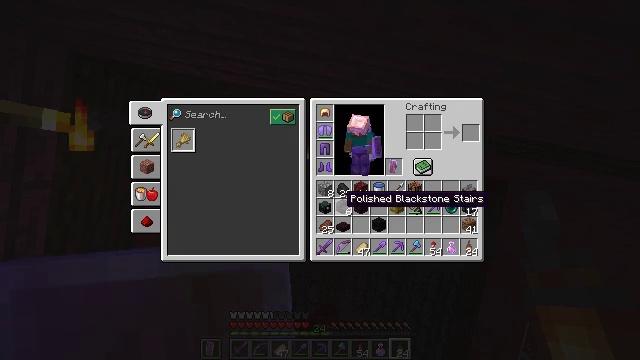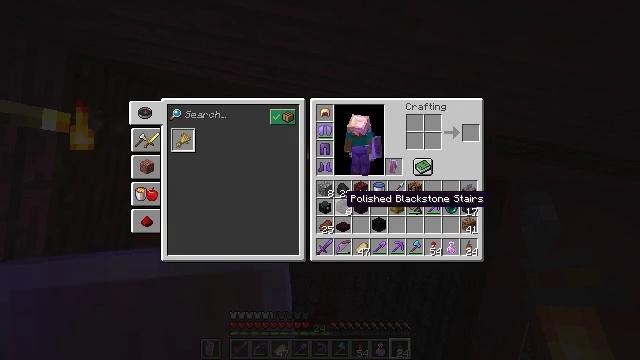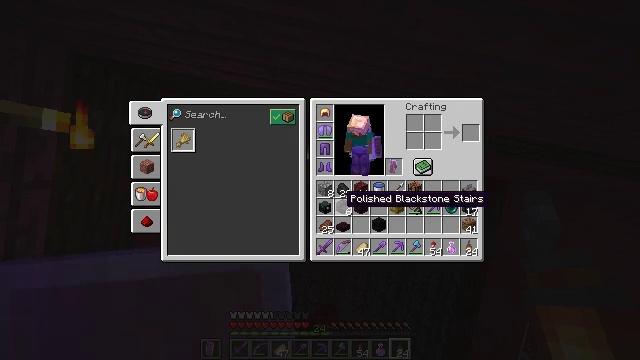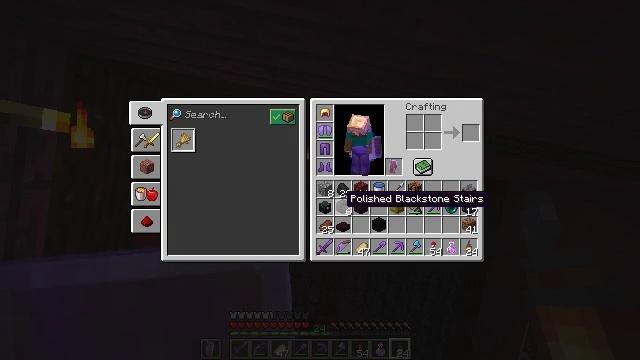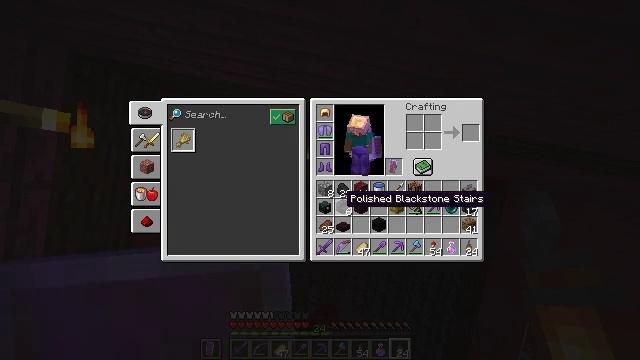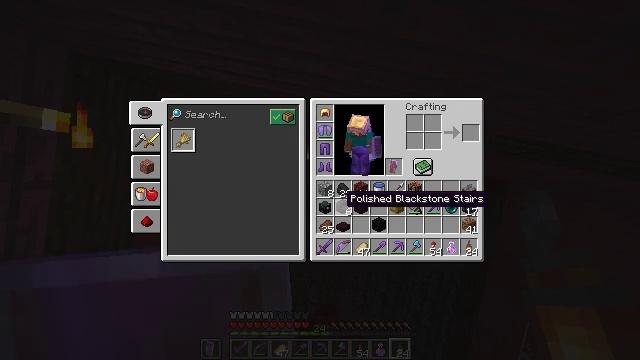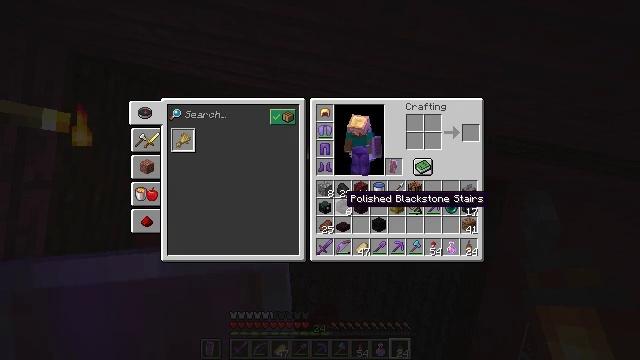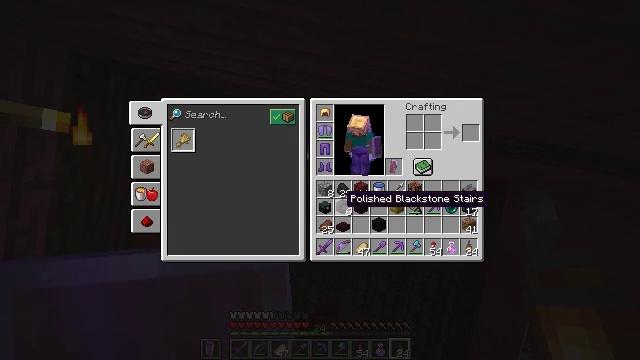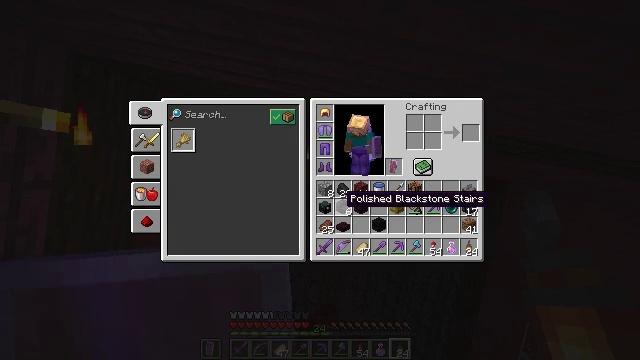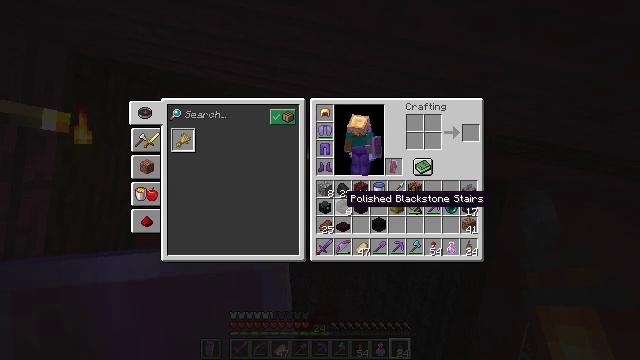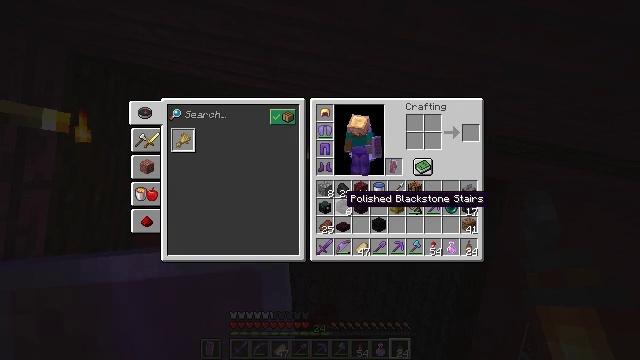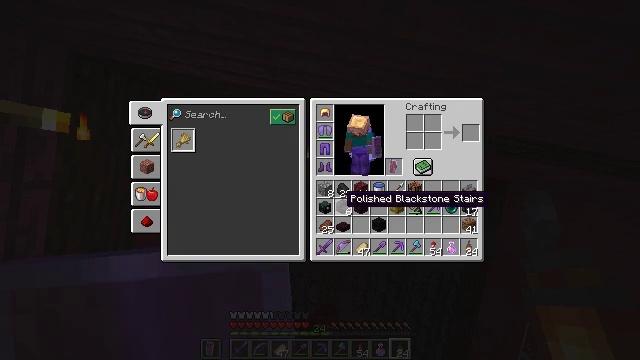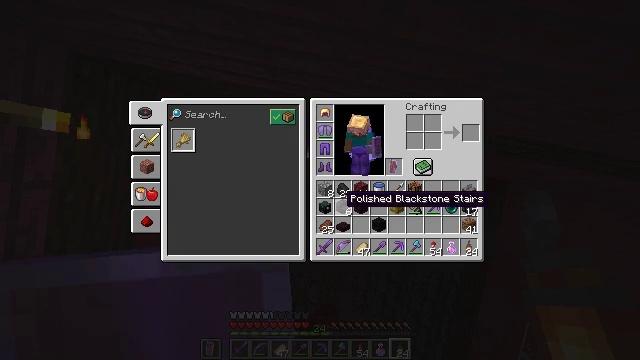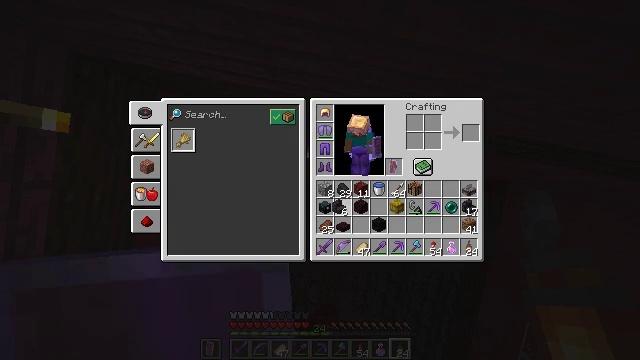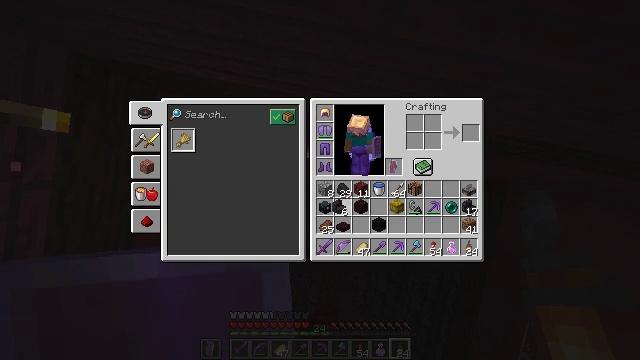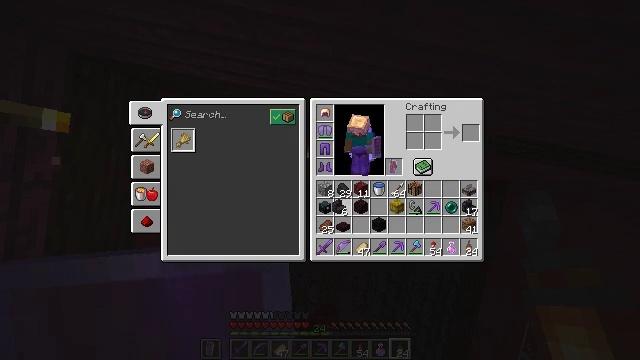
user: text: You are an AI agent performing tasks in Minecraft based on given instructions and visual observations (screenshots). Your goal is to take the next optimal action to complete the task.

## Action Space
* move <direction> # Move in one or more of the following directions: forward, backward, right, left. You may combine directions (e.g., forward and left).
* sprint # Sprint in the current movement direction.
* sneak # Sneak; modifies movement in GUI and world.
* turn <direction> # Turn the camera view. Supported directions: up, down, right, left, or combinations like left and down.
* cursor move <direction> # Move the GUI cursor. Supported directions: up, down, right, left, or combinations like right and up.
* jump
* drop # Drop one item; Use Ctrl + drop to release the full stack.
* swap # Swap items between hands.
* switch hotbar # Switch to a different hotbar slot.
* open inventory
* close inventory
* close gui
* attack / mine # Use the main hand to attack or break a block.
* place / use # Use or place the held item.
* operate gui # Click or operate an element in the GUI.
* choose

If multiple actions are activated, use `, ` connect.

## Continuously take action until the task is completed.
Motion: motion action
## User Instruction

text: Mine nether brick slab.
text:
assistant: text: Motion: no_op
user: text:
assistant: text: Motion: no_op
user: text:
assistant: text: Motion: no_op
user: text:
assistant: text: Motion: no_op
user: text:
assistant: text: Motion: no_op
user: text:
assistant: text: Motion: no_op
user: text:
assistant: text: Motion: no_op
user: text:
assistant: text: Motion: no_op
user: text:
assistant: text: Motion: no_op
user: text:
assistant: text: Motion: no_op
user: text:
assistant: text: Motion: no_op
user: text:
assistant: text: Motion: no_op
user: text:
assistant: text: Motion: attack / mine
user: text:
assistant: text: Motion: attack / mine
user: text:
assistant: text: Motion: attack / mine
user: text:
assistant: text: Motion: no_op
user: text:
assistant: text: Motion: no_op
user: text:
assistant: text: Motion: no_op
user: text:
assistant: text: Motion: no_op
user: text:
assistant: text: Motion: turn right and down
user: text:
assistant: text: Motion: turn right and down
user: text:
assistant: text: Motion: no_op
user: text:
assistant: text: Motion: turn right
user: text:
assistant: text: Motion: turn right
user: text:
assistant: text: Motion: turn right
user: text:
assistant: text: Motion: turn right
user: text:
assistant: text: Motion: turn right
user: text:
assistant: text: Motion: no_op
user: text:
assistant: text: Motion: no_op
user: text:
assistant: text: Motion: no_op